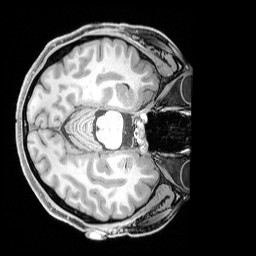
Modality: T1w
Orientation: axial
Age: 28
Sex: male
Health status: healthy
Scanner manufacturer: siemens
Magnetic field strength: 3 T
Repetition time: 1.65 s
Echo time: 0.00182 s